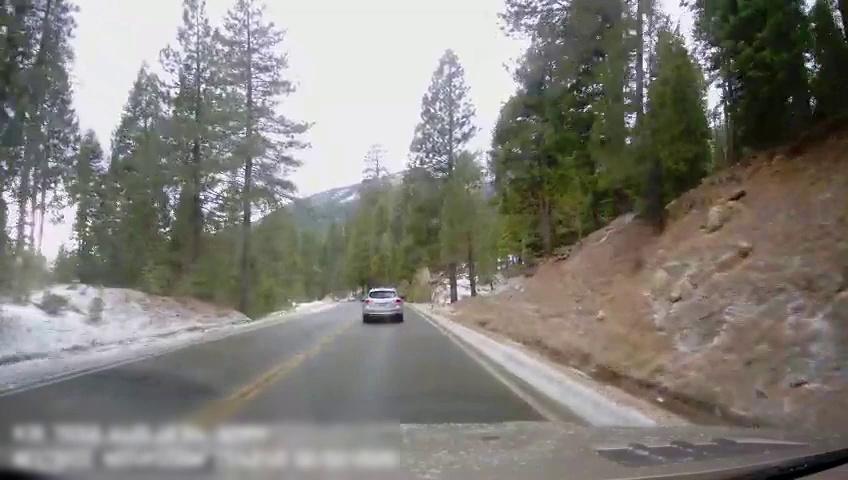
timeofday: Day
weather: Cloudy
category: Drivable Space
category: Vehicles | Car
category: Lanes | Current Lane
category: Lanes | Current Lane
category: Lanes | Opposite Lane
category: Lanes | Opposite Lane